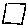
Label: square